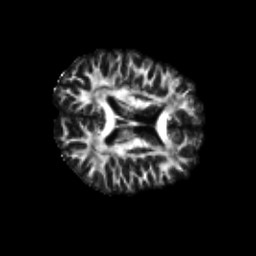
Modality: FA
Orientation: axial
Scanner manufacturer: siemens
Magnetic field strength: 3 T
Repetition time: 4.16 s
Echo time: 0.0806 s